Question: I have a list of numbers, when i plot them I get this top-hat type function. The FWHM occurs at zero on the y axis. Therefore, if i find out the x values where the plot hits zero (in two places), the difference will give me the FWHM.
However, each number in the list is a float so I have to find the numbers closest to zero. CAX_roots is the list which is plotted. I can find the first using the following code:
'''
root = min(abs(x) for x in CAX_roots)
first_root = str(CAX_roots).find(str(root))
print first_root
'''
Any help/advice on how I would find the second root? I can't seem to get past the error "list indices must be integers, not tuple" when i try continuing the iteration from the first_root value to the end of the list:
'''
CAX_roots2 = CAX_roots[first_root,:]
root2 = min(abs(x) for x in CAX_roots2)
'''
Or if a better way to do this? thanks in advance!

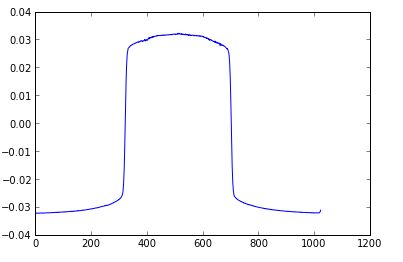
Answer: If this code
'''
CAX_roots2 = CAX_roots[first_root,:]
root2 = min(abs(x) for x in CAX_roots2)
'''
Is exactly as it appears in your program, the problem is coming from the comma in '[first_root,:]'. You need to specify it as '[first_root:]'.
The trailing comma is how you specify a tuple with a single element.
'''
>>> a = 1
>>> b = 1,
>>> type(a)
<type 'int'>
>>> type (b)
<type 'tuple'>
>>>
'''
But, as @Reticality points out first_root is a float which is not what you want as an index.
Instead, if you think about what you are trying to find - it's the interva for an inequality '(f(x) >=0)'. So use that:
'''
signs = [x >= 0 for x in CAX_roots]
first_root_index = signs.index(True)
second_root_index = signs[first_root_index:].index(False) + first_root_index - 1
first_root = CAX_roots[first_root_index]
second_root = CAX_roots[second_root_index]
'''
As you can see here
'''
>>> l = [-2, -1, 0, 2, 3, 0, -1]
>>> v = [x >=0 for x in l]
>>> v
[False, False, True, True, True, True, False]
>>> v.index(True)
2
>>> v[2:].index(False)
4
>>> l[2]
0
>>> l[2+4-1]
0
>>>
'''
To be robust, you'll need to deal with 'ValueError' exceptions from the 'index()' calls should your data never become positive or return to negative.